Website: lowes
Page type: customer-info-address
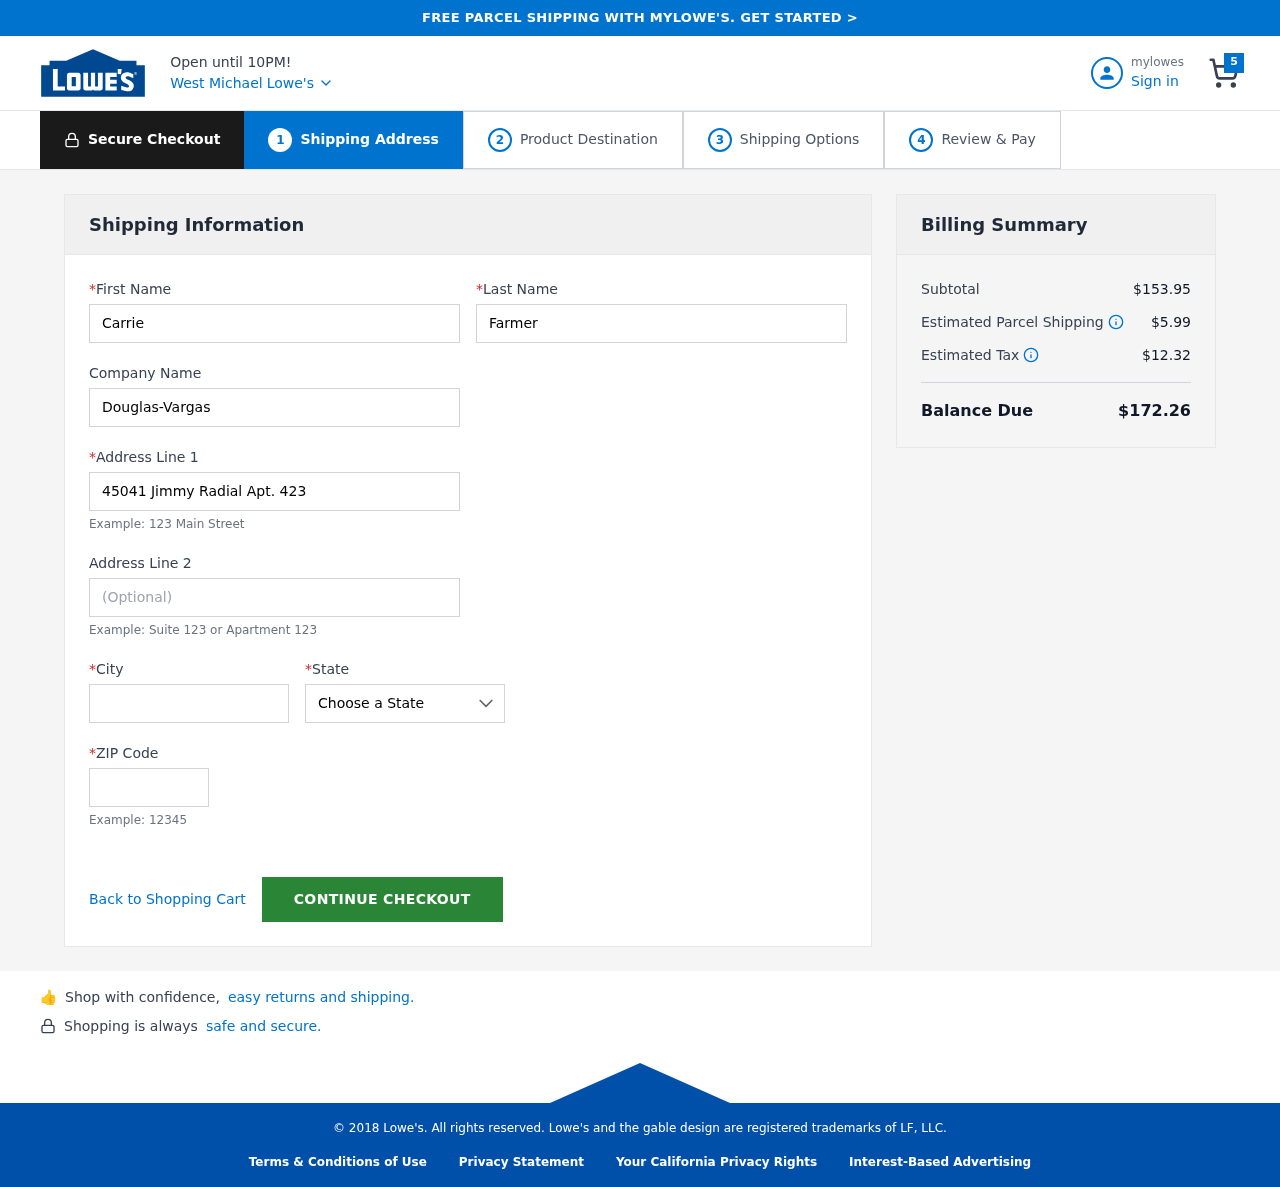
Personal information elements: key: PII_CITY
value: West Michael
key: PII_COMPANY
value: Douglas-Vargas
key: PII_FIRSTNAME
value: Carrie
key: PII_LASTNAME
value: Farmer
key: PII_POSTCODE
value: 12636
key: PII_STATE
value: Texas
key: PII_STREET
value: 45041 Jimmy Radial Apt. 423
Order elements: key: ORDER_NUM_ITEMS
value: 5
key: ORDER_SUBTOTAL
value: $153.95
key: ORDER_SHIPPING_COST
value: $5.99
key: ORDER_TAX
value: $12.32
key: ORDER_TOTAL
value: $172.26